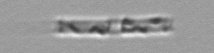
Label: Cerataulina_pelagica